Question: Is it possible to create a header div that is sheared/oblique like in the image below?
Its for a mobile website

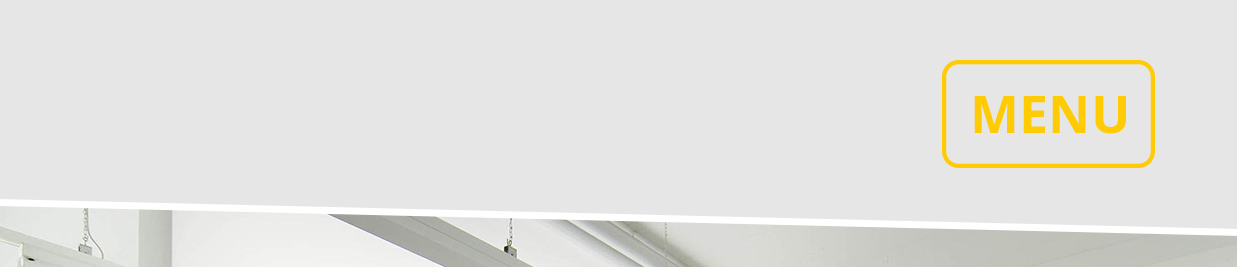
Answer: Yes, this is possible: <URL>
'''
.wrapper {
overflow:hidden;
height:300px;
width:100%;
background: url(http://placekitten.com/g/300/300);
position:relative;
}
.top {
background:gray;
height:60%;
width:130%;
position:absolute;
top:-30%;
left:-5%;
transform:rotate(5deg);
border-bottom:10px solid white;
}
.text{
position:absolute;
top:20px;
right:10%;
padding:10px;
border-radius:10px;
border:5px solid white;
transition:all 0.8s;
}
.text:hover{
box-shadow:0 0 10px white;
}
'''
'''
<div class="wrapper">
<div class="top"></div>
<div class="text">MENU</div>
</div>
'''